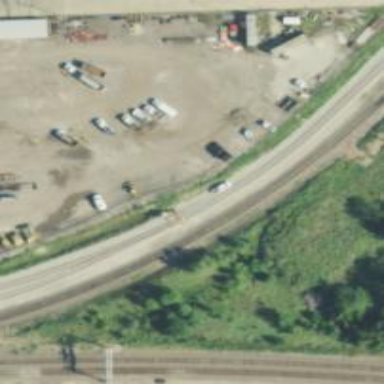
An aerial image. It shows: Railway siding for service.